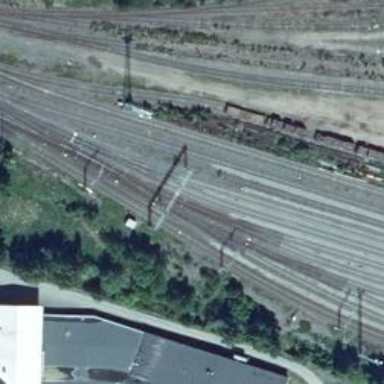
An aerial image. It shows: Railway signal.